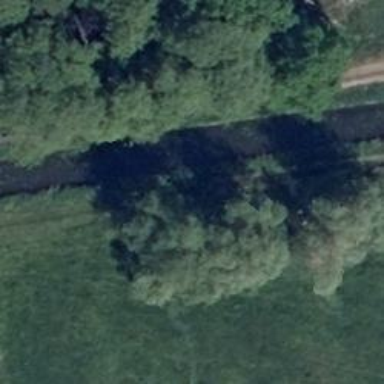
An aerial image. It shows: Row of deciduous broadleaved trees.